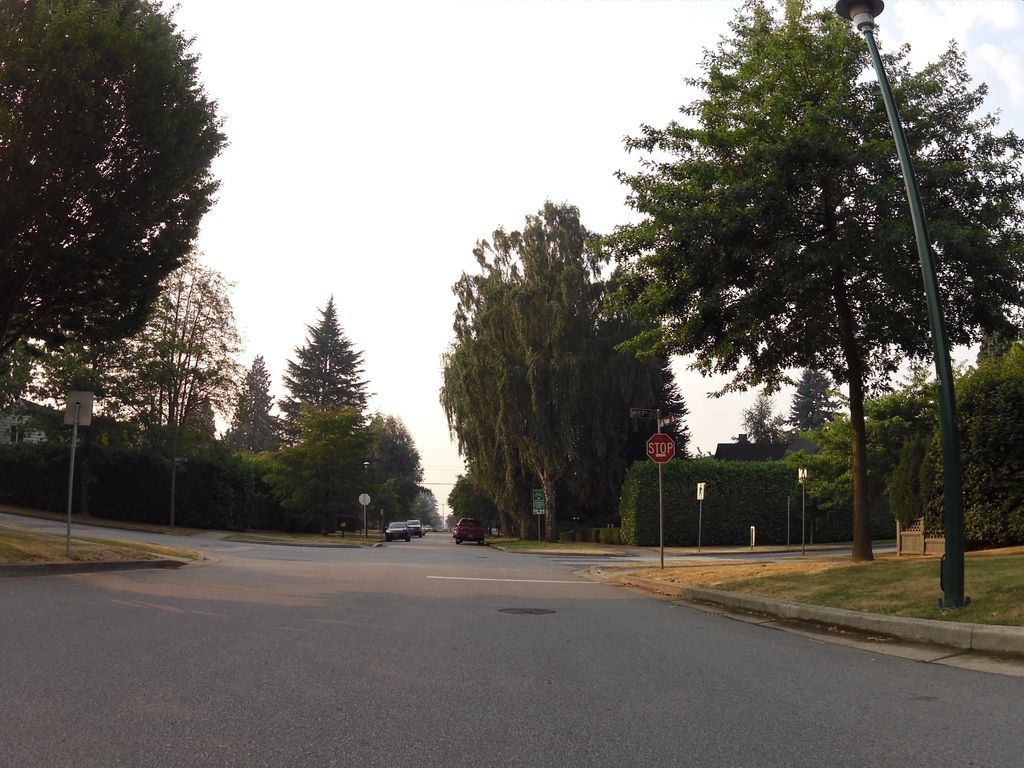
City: vancouver